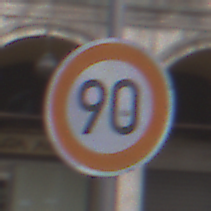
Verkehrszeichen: Geschwindigkeit90
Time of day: SunriseSunset
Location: Outdoor (Urban)
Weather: PartlyCloudy
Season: NotSpecified
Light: Natural